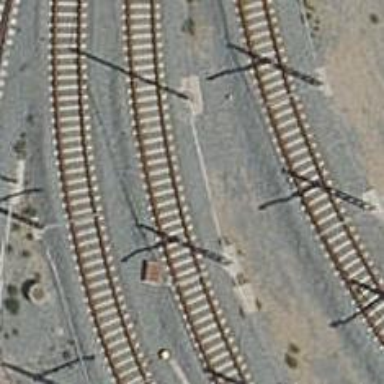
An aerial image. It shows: Yard with electrified contact lines.